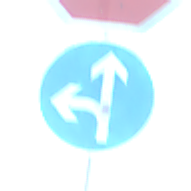
Verkehrszeichen: VorgeschriebeneFahrtrichtungGeradeausOderLinks
Zusatzzeichen oben: Stop
Umgebung: Outdoor, Nature
Tageszeit: MorningAfternoon
Wetter: Clear
Licht: Natural
Jahreszeit: NotSpecified
Kontrast: HighContrast